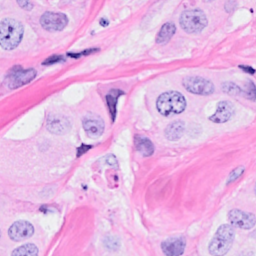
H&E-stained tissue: Breast